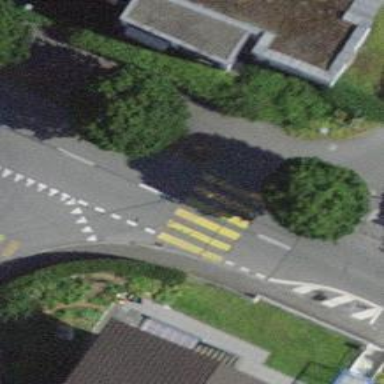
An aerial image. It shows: Kerb serving as barrier.